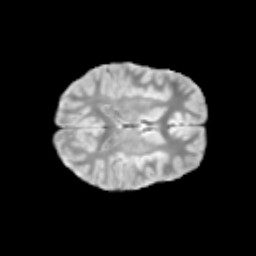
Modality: T2w
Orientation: axial
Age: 12
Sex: female
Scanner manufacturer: siemens
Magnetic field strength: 3 T
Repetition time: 3.8 s
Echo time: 0.07 s